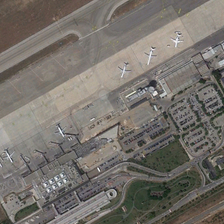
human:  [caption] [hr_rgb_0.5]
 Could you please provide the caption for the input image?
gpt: some planes are near a large building in an airport .

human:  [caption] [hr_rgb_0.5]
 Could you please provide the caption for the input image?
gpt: some planes are near a large building in an airport .

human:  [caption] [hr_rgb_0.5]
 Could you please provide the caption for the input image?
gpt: some planes are near a large building in an airport .

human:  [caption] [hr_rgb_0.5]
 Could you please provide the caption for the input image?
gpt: some planes are near a large building in an airport .

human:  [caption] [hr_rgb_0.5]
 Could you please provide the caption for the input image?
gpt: some planes are near a large building in an airport .